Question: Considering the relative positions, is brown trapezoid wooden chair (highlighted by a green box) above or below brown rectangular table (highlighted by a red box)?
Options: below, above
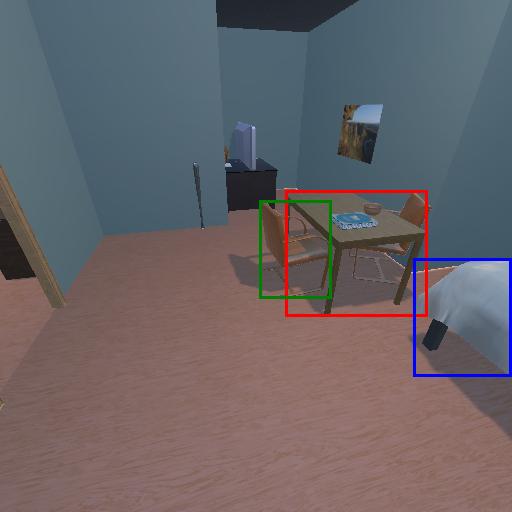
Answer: below